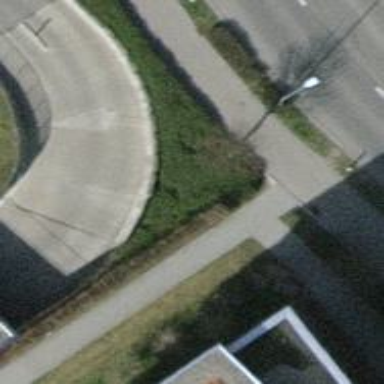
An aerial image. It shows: Hedge acting as barrier.